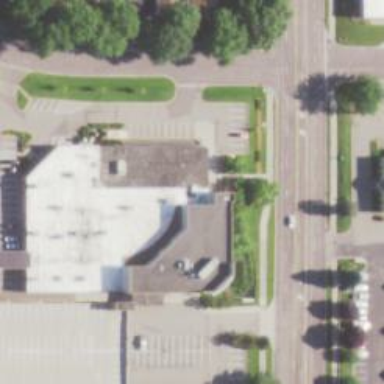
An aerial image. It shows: Clinic building.